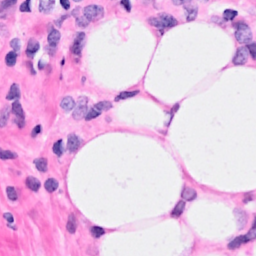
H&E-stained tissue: Breast